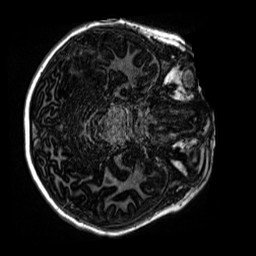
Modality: MP2RAGE
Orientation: axial
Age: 11
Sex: male
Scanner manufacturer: siemens
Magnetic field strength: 3 T
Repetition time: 4 s
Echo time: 0.00299 s